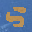
Label: 5